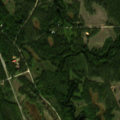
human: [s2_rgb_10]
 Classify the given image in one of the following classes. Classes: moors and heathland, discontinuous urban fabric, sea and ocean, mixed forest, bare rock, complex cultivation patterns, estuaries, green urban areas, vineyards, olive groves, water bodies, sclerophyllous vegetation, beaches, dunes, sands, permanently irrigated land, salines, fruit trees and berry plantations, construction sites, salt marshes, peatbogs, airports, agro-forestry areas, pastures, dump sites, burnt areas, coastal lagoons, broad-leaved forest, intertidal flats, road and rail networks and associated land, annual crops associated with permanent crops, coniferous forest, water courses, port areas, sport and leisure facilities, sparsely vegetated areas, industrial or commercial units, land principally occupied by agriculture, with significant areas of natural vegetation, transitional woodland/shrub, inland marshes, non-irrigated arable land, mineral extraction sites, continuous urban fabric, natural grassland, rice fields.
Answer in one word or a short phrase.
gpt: coniferous forest, mixed forest, transitional woodland/shrub